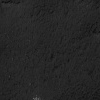
Atmospheric dust classification: not_dusty